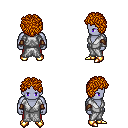
a pixel art fantasy rpg character, male body template, dark elf, purple skin, white robe, red pants, dark blonde curly afro hairstyle, cloth bracers, gold boots, four views (front, back, left, right), 2x2 character sprite sheet, small pixel art, hard edges, no anti-aliasing